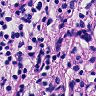
Metastatic tissue present: yes